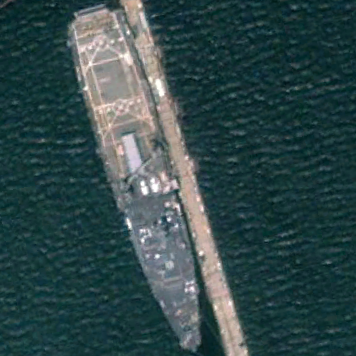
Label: combat